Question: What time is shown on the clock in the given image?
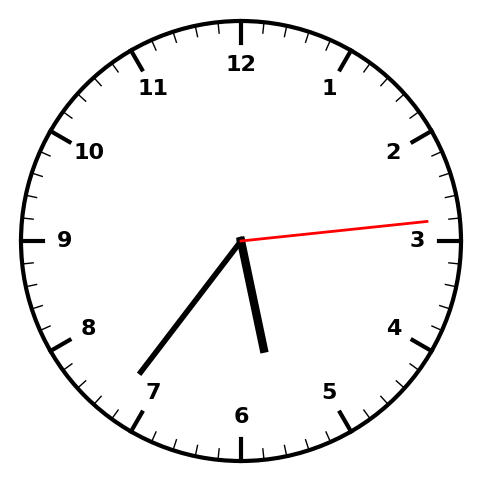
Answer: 05:36:14